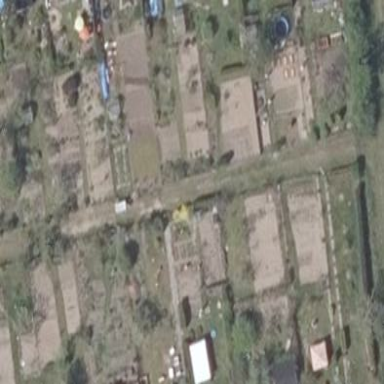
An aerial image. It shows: Area designated for allotments.